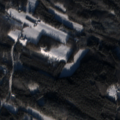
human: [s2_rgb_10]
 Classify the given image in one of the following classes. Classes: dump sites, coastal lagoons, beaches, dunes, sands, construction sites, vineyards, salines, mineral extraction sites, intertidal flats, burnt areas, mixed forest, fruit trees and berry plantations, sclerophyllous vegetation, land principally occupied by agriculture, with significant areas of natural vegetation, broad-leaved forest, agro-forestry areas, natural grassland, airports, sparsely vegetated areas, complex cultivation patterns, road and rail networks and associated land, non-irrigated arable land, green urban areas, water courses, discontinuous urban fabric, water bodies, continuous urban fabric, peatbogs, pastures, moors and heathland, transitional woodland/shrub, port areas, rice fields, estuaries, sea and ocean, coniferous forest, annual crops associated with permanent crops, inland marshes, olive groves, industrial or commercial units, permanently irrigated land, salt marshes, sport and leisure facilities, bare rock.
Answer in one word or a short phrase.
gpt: non-irrigated arable land, land principally occupied by agriculture, with significant areas of natural vegetation, broad-leaved forest, coniferous forest, mixed forest